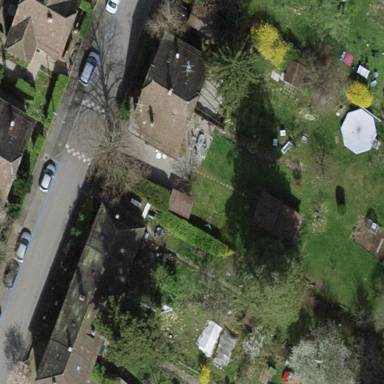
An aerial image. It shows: Garden surrounded by fence.